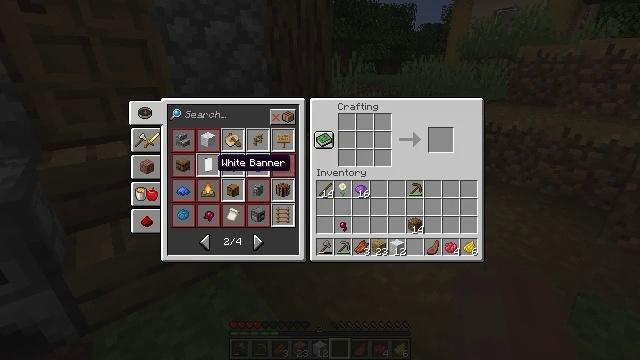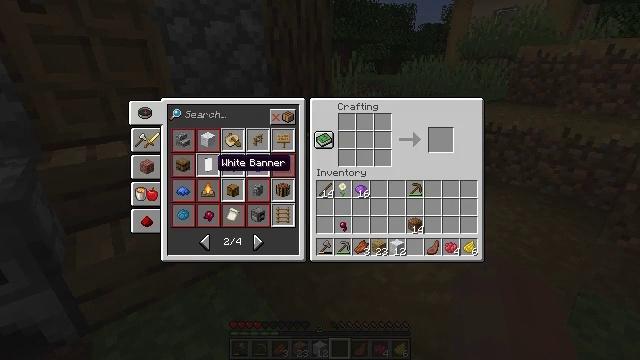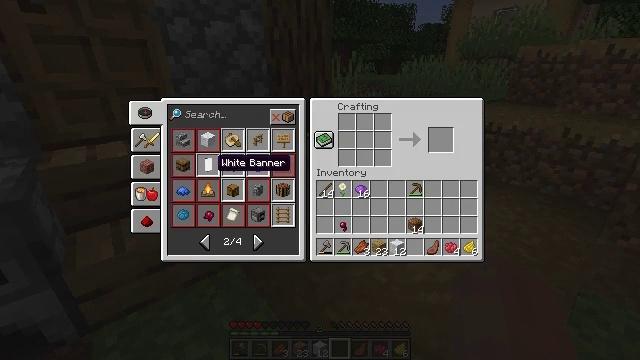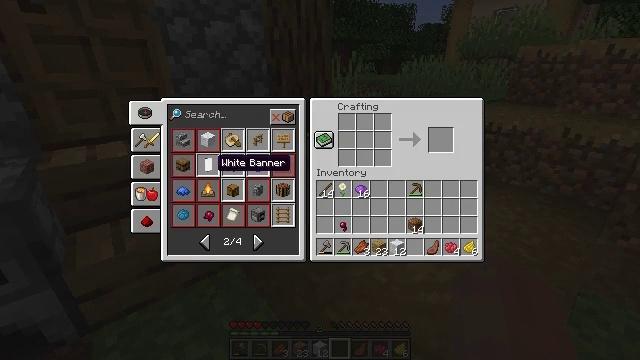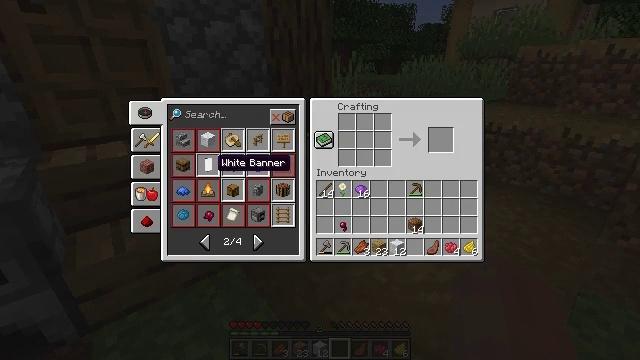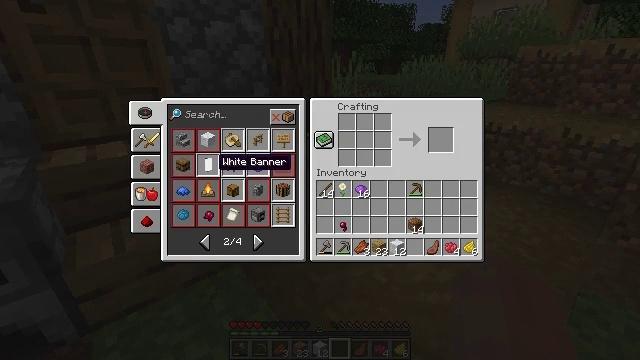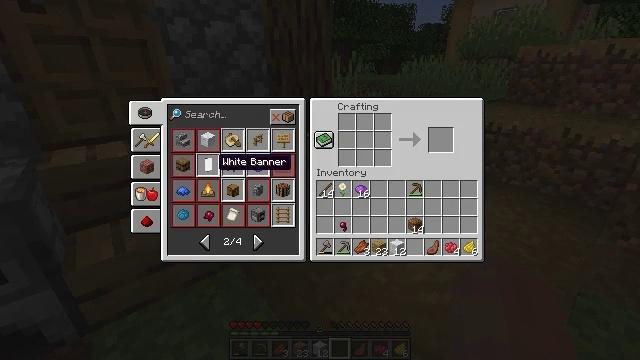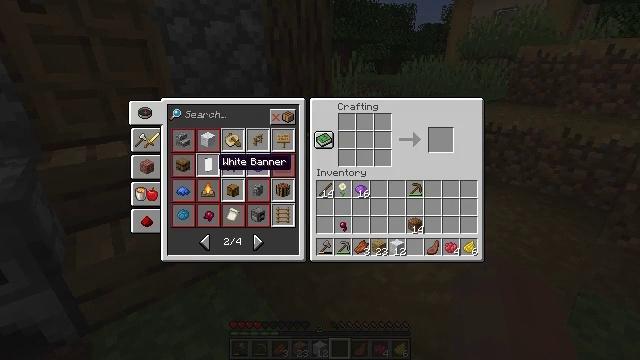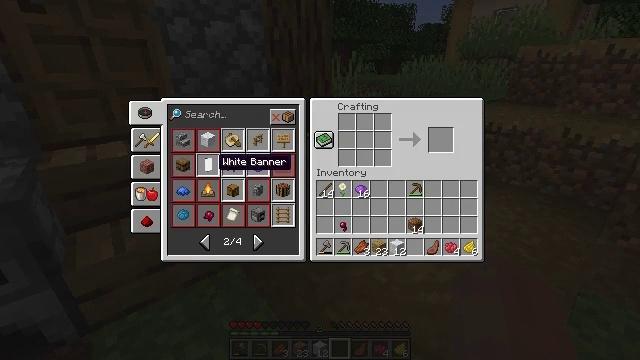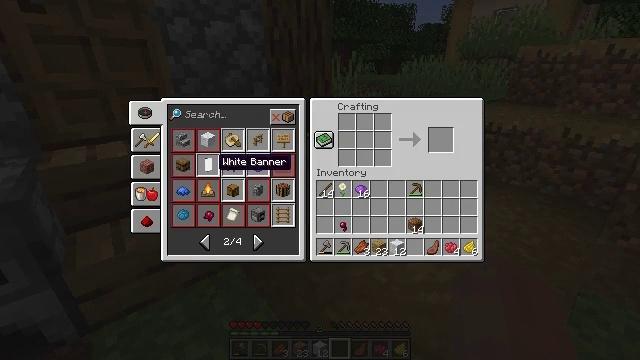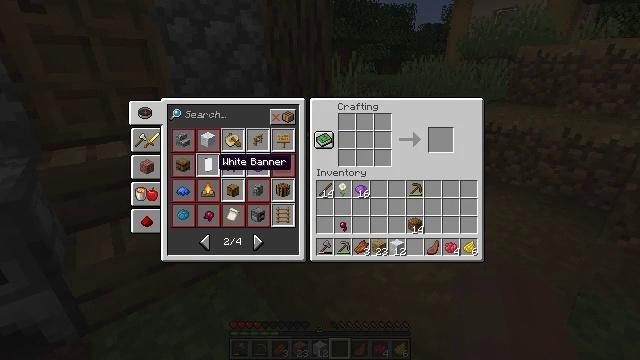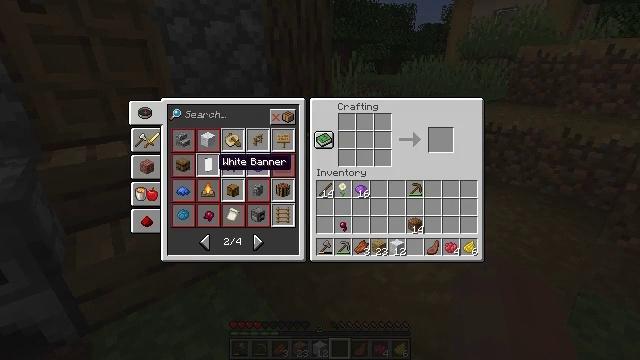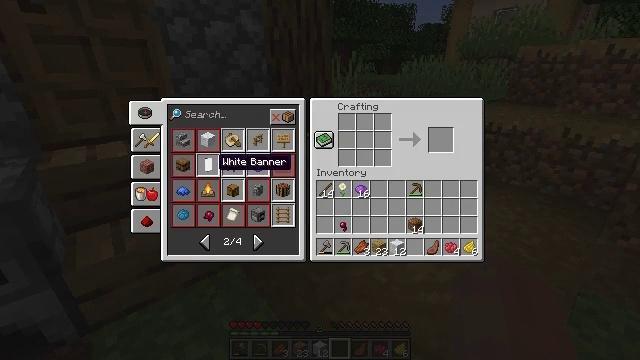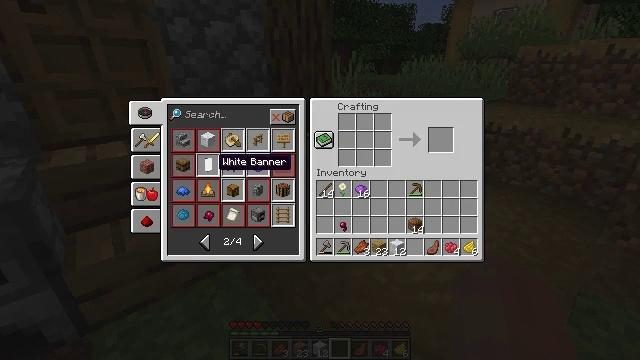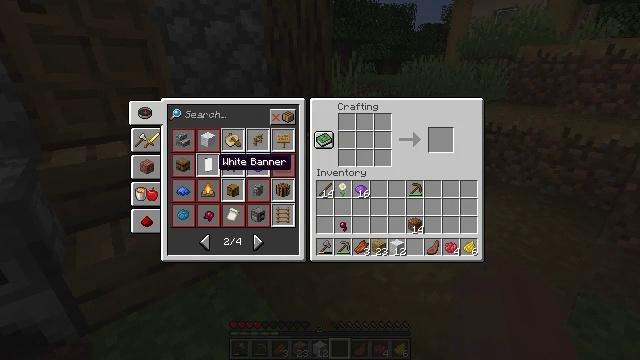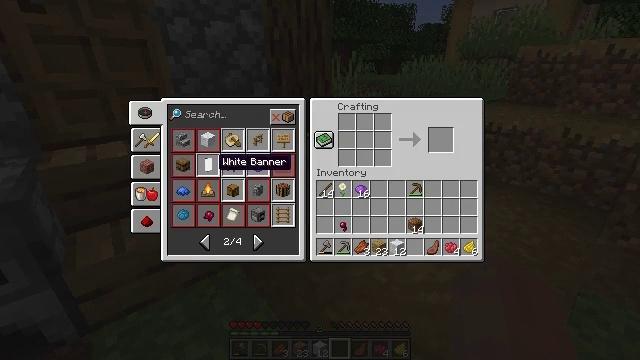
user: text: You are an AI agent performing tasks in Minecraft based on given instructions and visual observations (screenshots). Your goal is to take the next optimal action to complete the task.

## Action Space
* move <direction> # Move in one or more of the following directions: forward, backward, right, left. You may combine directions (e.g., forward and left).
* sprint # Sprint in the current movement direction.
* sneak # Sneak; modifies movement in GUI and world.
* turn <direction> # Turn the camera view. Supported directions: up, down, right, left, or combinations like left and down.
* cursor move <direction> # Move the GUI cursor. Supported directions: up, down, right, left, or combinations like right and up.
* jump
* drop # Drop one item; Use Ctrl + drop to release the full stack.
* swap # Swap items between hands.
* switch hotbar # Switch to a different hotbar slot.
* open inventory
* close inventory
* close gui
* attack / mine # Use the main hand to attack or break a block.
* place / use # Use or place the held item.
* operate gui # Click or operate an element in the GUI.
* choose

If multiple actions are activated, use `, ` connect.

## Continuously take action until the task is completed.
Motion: motion action
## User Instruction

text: Use the crafting table to craft purple wool with wool and dye.
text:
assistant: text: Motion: no_op
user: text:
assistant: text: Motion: no_op
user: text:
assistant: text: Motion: no_op
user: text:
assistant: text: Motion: no_op
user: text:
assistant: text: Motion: no_op
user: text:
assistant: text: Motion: no_op
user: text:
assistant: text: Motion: no_op
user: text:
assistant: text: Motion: no_op
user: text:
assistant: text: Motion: no_op
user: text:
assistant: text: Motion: no_op
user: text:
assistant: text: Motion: no_op
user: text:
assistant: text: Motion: no_op
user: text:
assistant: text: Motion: no_op
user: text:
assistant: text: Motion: no_op
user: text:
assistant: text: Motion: no_op
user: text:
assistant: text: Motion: no_op
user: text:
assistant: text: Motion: no_op
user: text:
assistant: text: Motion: no_op
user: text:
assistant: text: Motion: no_op
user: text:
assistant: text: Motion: cursor move right
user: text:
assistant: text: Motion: cursor move right and down
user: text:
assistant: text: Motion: cursor move right and down
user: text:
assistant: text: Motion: no_op
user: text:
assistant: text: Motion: no_op
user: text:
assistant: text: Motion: sneak
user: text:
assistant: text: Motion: sneak
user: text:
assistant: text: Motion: sneak
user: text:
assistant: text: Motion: sneak
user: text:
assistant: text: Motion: sneak
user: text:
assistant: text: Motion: sneak